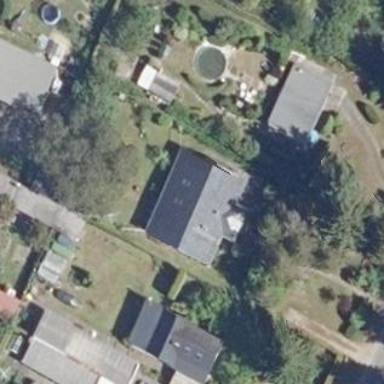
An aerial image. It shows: Gabled roof house.